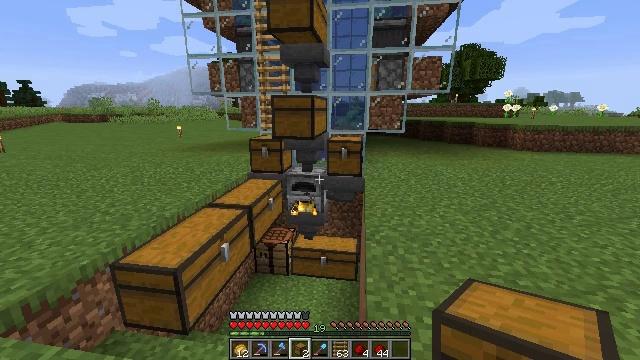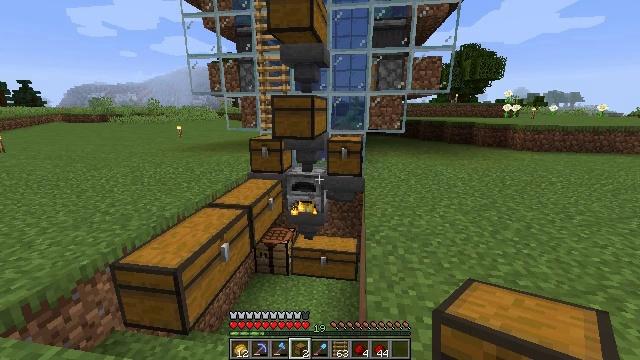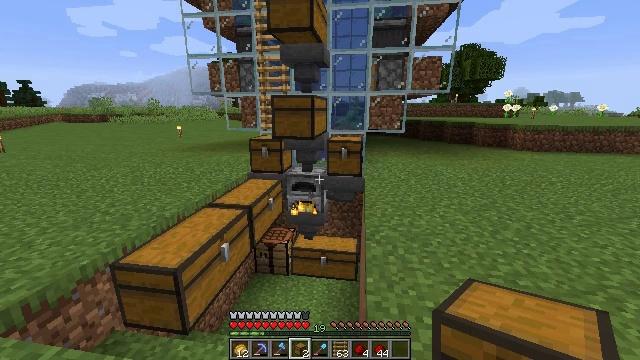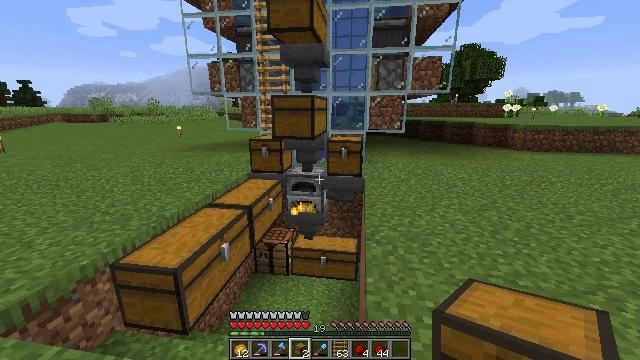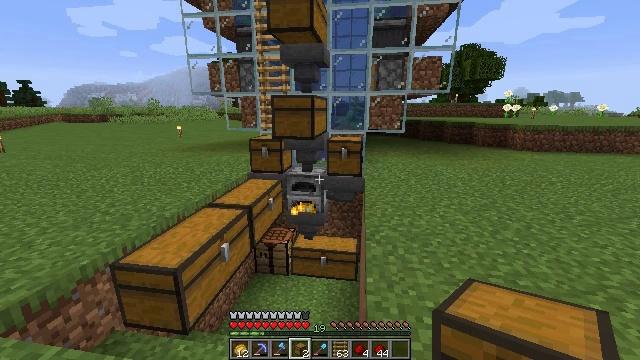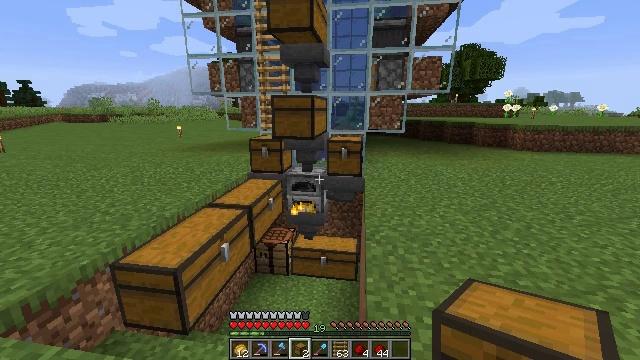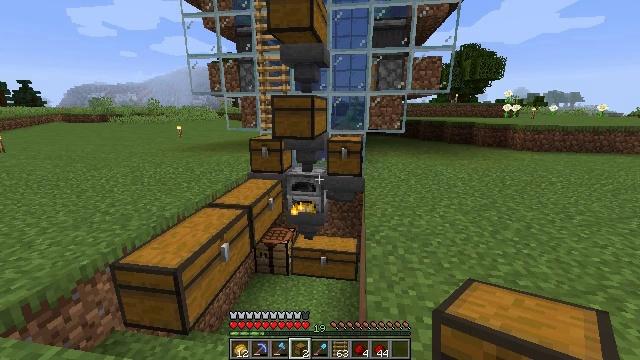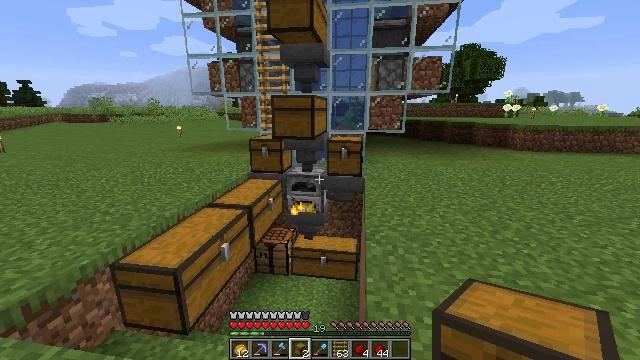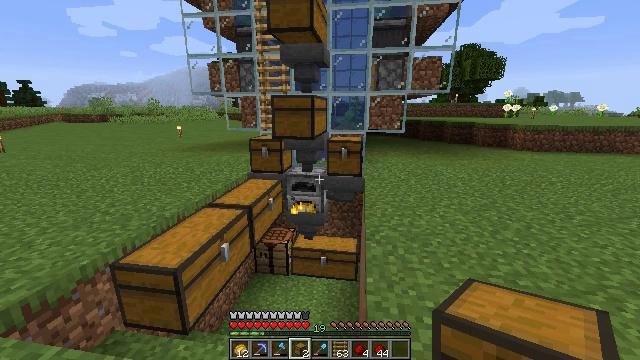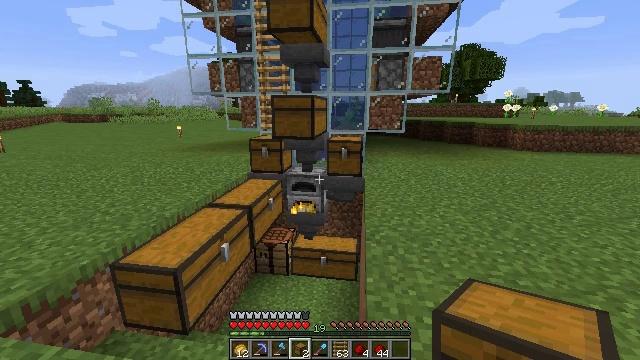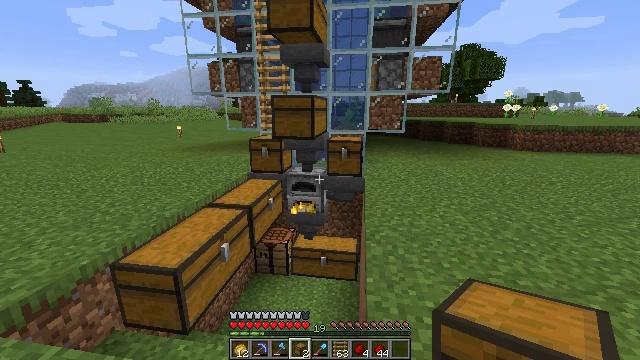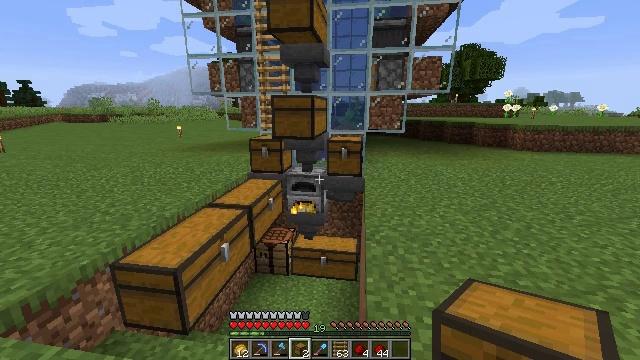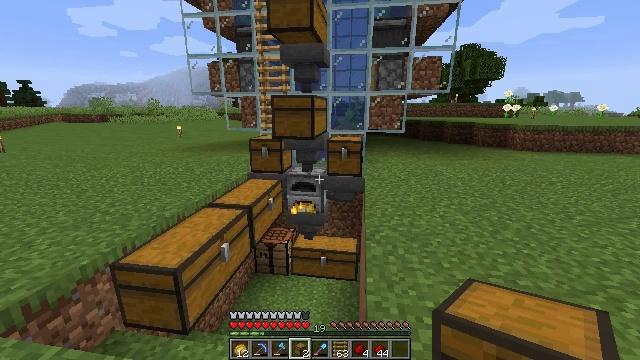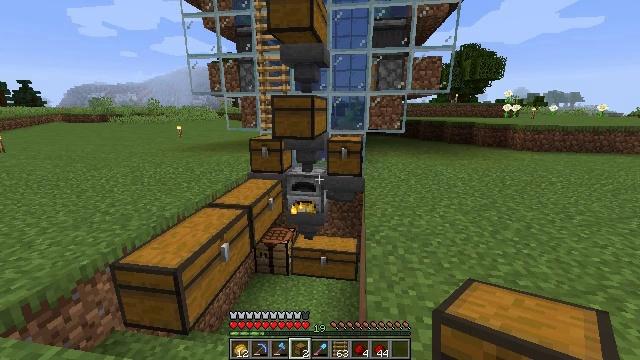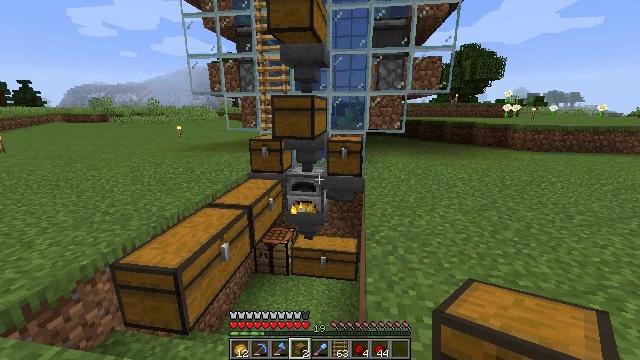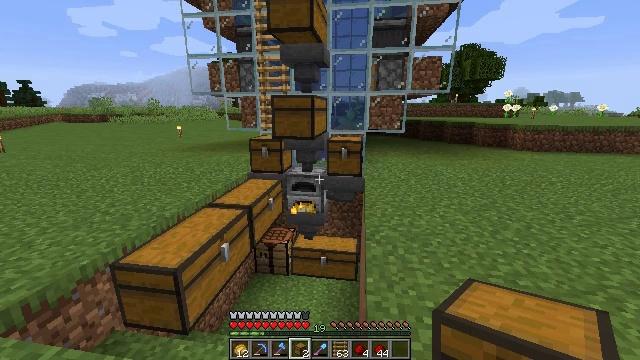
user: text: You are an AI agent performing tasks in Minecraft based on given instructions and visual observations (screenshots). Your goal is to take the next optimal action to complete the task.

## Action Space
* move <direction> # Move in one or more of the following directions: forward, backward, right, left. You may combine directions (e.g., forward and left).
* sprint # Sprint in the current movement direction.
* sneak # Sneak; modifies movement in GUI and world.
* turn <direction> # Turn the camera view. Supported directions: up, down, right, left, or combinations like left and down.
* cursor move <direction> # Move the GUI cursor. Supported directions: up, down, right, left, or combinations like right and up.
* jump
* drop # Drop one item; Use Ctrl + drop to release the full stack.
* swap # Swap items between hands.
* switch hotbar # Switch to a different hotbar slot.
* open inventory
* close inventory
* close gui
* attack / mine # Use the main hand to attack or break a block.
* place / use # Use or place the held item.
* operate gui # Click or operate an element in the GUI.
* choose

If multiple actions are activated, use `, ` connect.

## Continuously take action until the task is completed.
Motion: motion action
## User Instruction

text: Attack the chest to pick it up.
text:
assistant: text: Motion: no_op
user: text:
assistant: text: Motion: no_op
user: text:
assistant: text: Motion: no_op
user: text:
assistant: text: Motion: no_op
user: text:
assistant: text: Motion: no_op
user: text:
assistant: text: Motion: no_op
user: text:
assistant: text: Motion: no_op
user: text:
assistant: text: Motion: no_op
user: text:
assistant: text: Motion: no_op
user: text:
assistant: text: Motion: no_op
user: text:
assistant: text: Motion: no_op
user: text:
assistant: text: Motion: no_op
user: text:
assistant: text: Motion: no_op
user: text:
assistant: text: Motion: no_op
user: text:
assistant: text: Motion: no_op
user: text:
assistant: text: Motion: no_op
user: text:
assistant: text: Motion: no_op
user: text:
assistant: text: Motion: no_op
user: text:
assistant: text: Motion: no_op
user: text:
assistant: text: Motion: no_op
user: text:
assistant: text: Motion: no_op
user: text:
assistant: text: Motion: no_op
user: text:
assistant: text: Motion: no_op
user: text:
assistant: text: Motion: no_op
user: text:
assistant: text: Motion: no_op
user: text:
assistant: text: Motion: no_op
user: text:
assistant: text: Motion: no_op
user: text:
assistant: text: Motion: no_op
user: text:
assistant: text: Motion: no_op
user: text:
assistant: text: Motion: no_op